Interaction volume radius: 10 \u00c5
Interaction volume height: 40 \u00c5
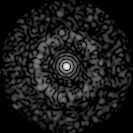
Disorder parameter: 0.8394